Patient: sex F, age 61
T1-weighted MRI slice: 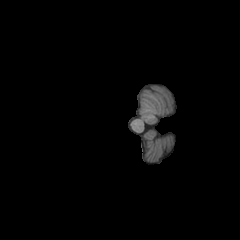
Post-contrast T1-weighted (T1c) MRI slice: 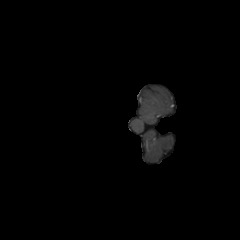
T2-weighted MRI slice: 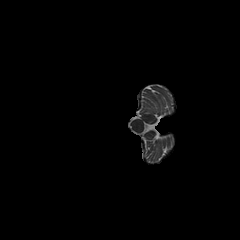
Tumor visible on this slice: no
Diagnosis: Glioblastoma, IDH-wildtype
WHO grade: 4